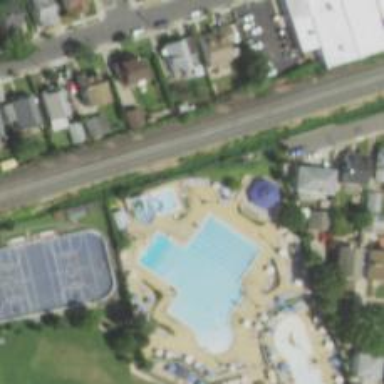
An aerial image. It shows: Water slide attraction.